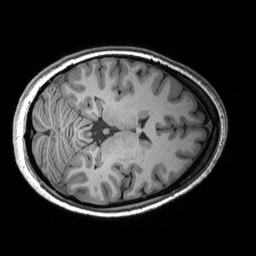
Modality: T1w
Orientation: axial
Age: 24
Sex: female
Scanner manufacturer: siemens
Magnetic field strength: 3 T
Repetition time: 2.53 s
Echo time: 0.00299 s